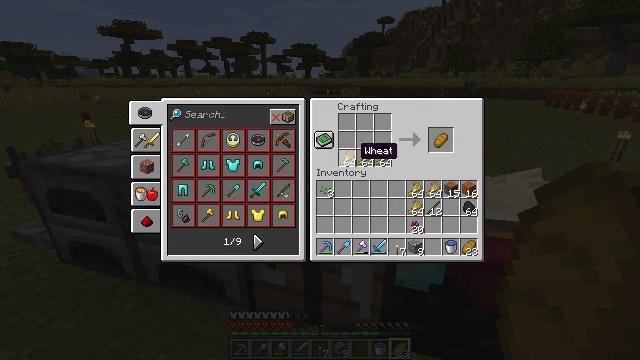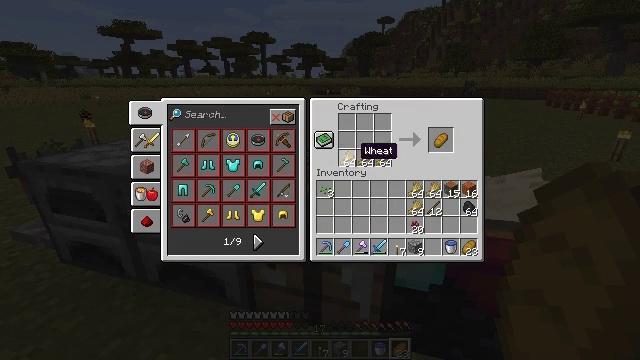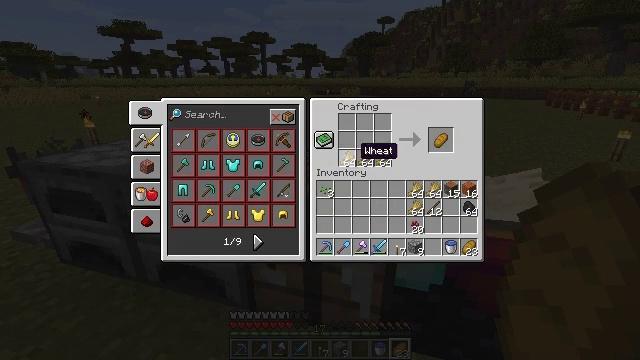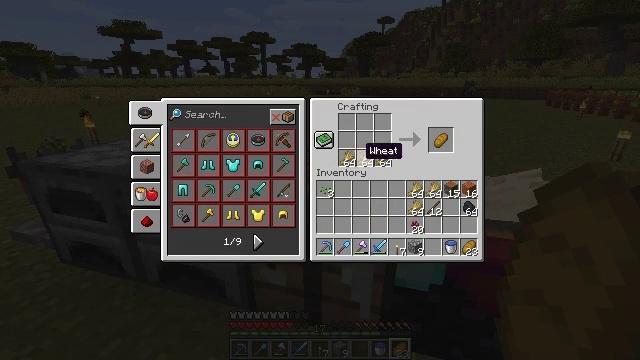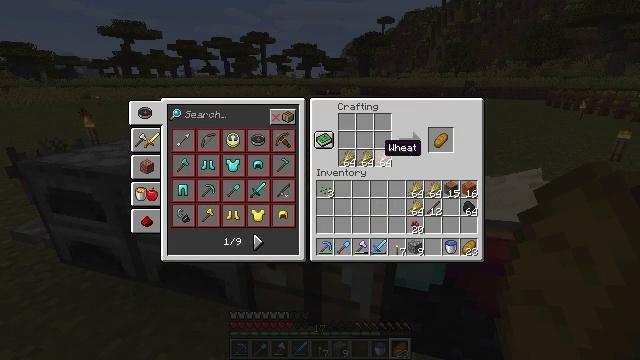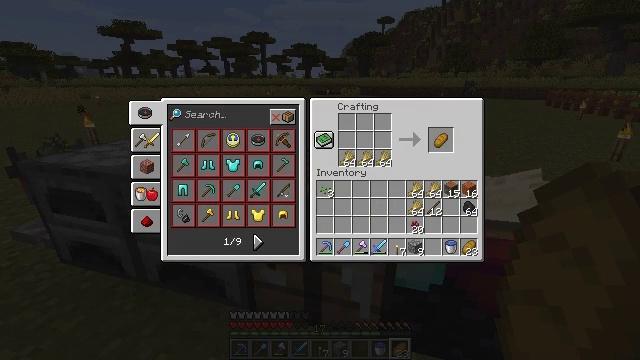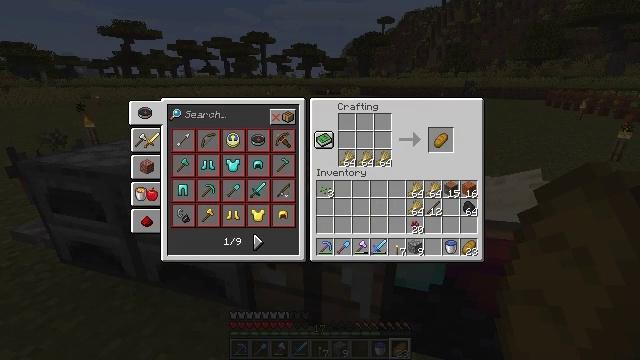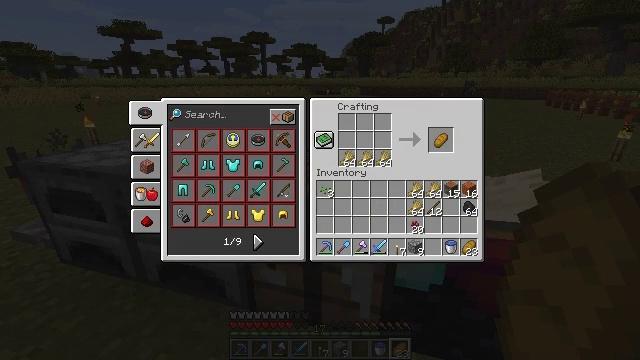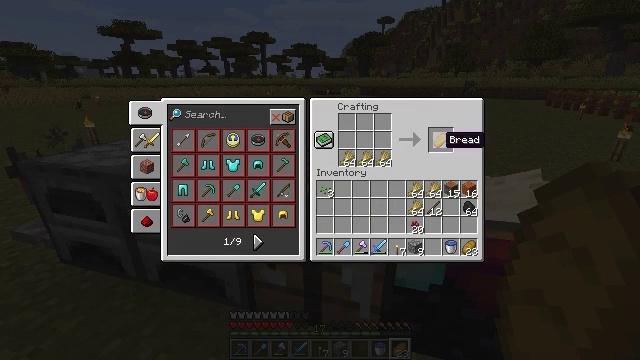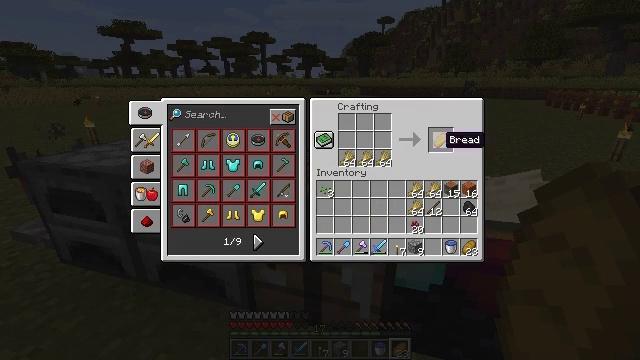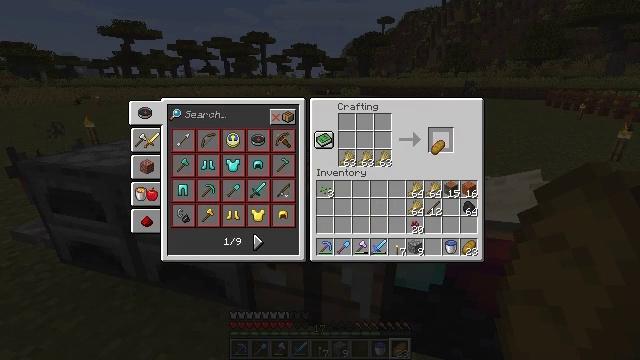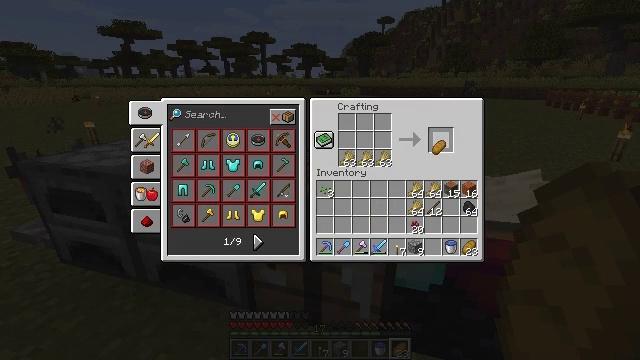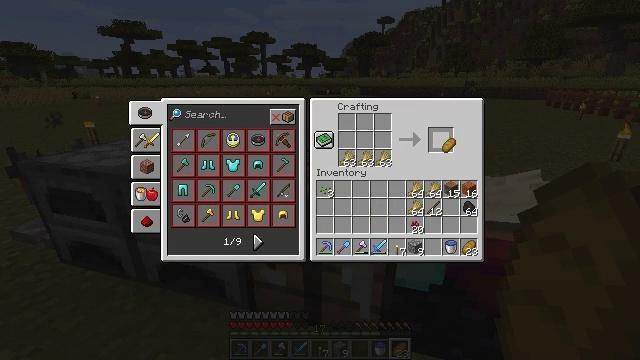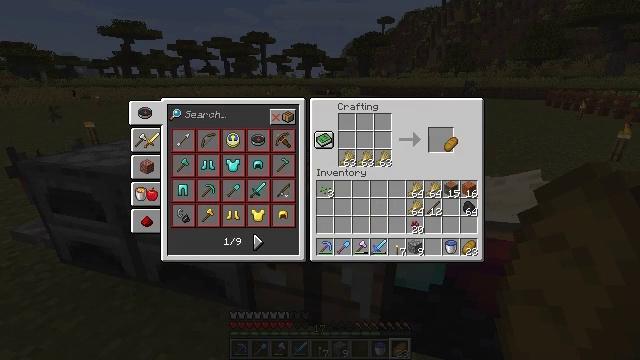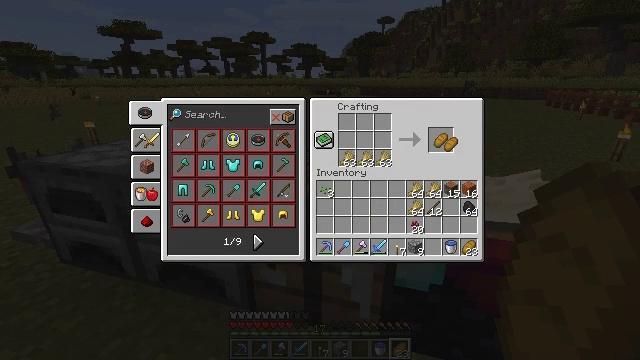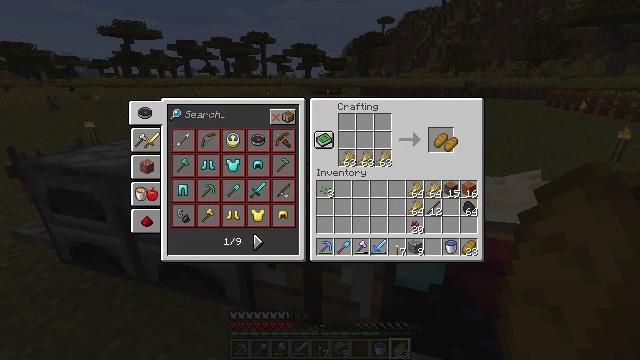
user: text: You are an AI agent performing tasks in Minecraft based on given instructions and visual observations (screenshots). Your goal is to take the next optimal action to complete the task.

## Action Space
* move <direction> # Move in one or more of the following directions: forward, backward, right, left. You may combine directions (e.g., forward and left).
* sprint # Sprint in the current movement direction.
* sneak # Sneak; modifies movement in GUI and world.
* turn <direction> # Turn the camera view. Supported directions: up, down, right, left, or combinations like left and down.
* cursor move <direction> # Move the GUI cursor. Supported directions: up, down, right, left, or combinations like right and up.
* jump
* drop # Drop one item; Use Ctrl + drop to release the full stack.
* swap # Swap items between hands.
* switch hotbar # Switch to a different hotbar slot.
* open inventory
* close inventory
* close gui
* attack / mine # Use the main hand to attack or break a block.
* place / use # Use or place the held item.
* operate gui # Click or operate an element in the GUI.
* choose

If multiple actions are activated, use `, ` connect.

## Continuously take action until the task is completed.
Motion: motion action
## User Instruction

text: Make some bread using three wheat.
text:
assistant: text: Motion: no_op
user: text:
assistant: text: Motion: no_op
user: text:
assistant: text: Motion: no_op
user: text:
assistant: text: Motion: cursor move right
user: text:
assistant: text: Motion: cursor move right
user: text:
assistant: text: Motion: cursor move right
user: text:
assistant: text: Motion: no_op
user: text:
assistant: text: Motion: no_op
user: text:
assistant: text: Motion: no_op
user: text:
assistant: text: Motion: operate gui
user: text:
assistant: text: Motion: operate gui
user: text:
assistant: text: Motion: cursor move right, operate gui
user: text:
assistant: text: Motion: no_op
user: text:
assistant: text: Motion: no_op
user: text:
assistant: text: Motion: no_op
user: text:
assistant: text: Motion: no_op
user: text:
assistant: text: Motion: operate gui
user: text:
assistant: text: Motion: operate gui
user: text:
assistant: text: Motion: operate gui
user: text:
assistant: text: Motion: operate gui
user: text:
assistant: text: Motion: no_op
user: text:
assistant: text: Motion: operate gui
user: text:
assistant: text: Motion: operate gui
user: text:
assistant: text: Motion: operate gui
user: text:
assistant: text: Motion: no_op
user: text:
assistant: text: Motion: operate gui
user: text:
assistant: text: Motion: operate gui
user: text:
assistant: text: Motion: operate gui
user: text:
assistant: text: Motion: no_op
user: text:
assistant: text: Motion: operate gui